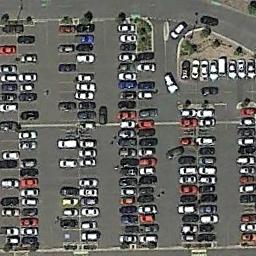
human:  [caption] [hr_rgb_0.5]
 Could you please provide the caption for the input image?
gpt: The parking lot has lots of parked cars of different colors .

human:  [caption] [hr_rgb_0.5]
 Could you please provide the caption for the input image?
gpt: Many cars of different styles are on the parking lot .

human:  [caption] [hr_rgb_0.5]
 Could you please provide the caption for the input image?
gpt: A quarter of the vehicles in the parking lot are red .

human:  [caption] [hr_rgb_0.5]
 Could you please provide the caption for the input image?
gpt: The parking lot is full of cars .

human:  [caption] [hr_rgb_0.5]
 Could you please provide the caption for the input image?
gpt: There are many cars on the parking lot .